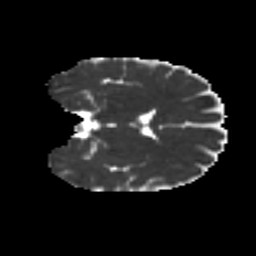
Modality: MD
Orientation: coronal
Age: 38
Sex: female
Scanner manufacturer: ge
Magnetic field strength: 3 T
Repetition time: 7.8 s
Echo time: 0.0614 s